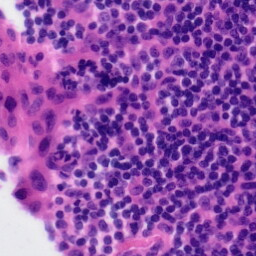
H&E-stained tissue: Tonsil